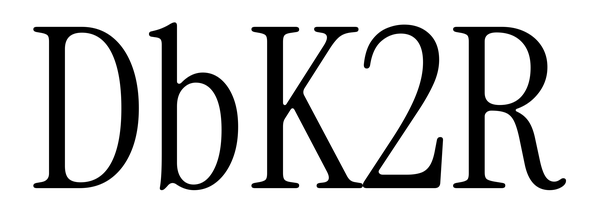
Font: InstrumentSerif-Regular